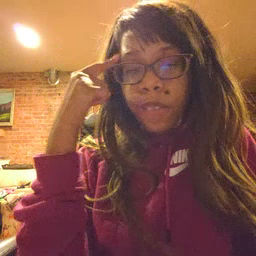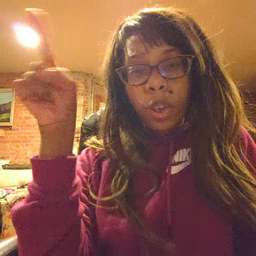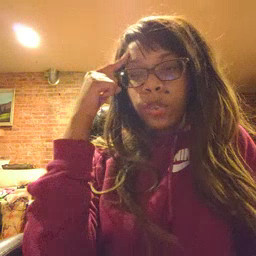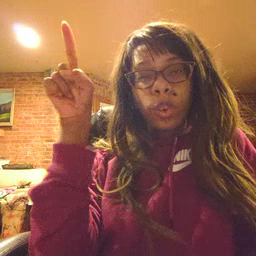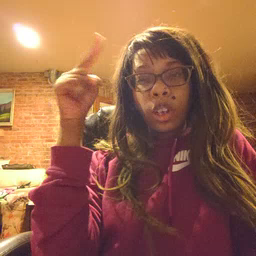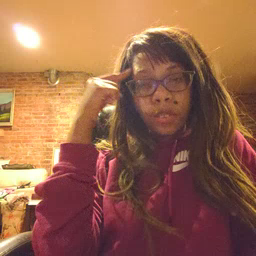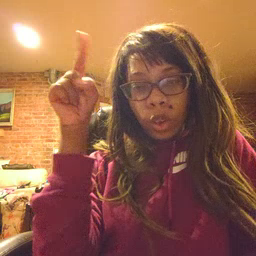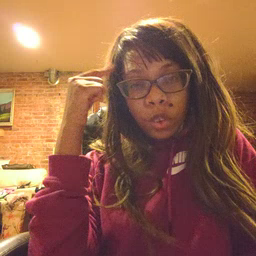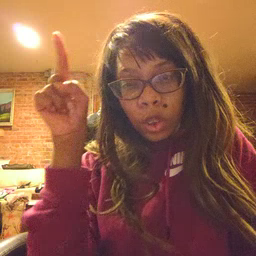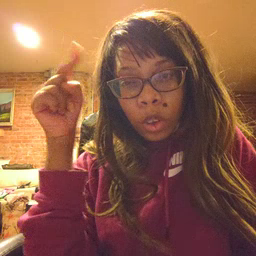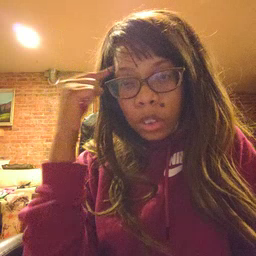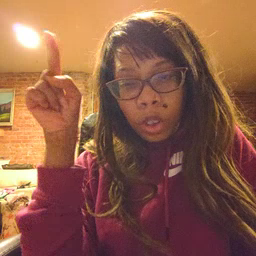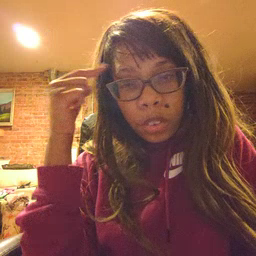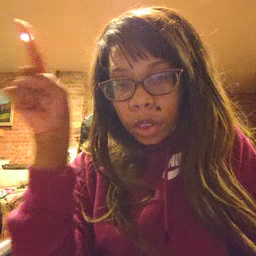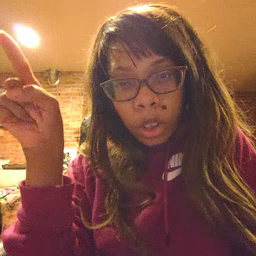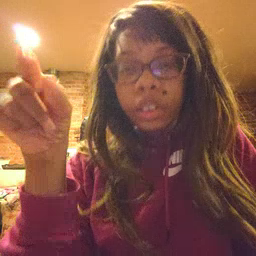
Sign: for